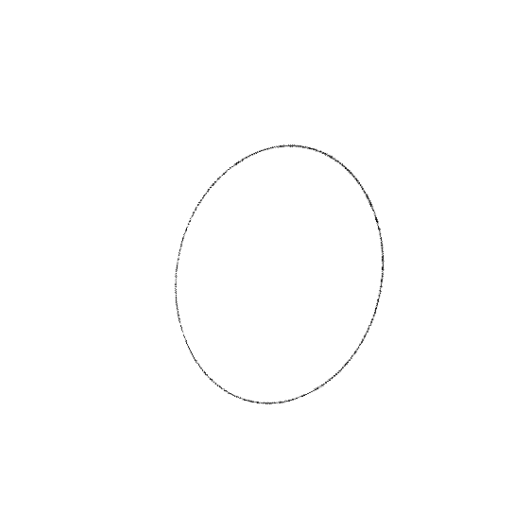
Crossing number: 0